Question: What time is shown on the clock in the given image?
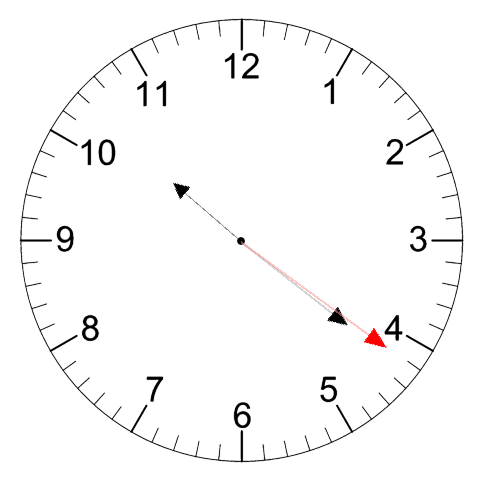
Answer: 10:21:21